Question: I have a few instances of a user control that has just a TextBox to search for items.
Now I see a very funny thing. The cursor is in one uc TextBox but the text I type appears in another uc TextBox.
How can this be possible.
And how can I fix it?!

Notice the cursor in model number, but the text is in upc.
'''
Private Sub TxtScan_KeyDown(ByVal sender As Object, ByVal e As KeyEventArgs) Handles TxtScan.KeyDown
'When typing in the model number uc I see that the sender
'is the txtbox is the one in the UPC user control.
End Sub
'''
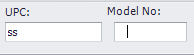
Answer: ok I got the code doing that stupid thing.. I still believe its a .net bug. it should of take over the focus when I enter the textbox.
'''
Private Sub CustomerNo_Validated(ByVal sender As System.Object, ByVal e As System.EventArgs) Handles CustomerNo.Validated
SearchItem_UPC.TxtScan.Focus()
End Sub
'''
When I took out this line it works normal.